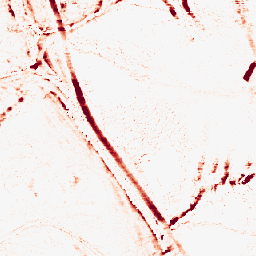
Category: morphological
Decomposition family: morphological_ellipse
Decomposition parameters: operation: opening
width: 5
height: 10
Upsampling method: nearest
Upsampling parameters: scale: 4
Upsampling scale: 4